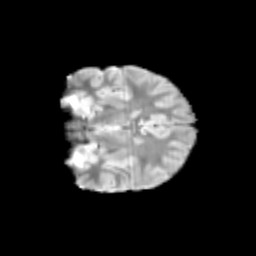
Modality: T2w
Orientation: coronal
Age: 9
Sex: female
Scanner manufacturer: siemens
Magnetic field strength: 3 T
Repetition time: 3.8 s
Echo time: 0.07 s